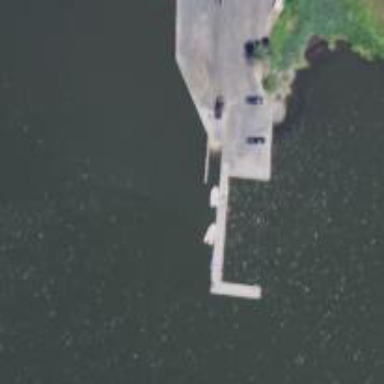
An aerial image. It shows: Slipway on leisure land.